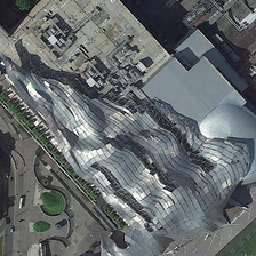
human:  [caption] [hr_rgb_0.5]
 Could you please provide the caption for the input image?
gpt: The center has a wavy structure, which is vivid and spectacular.

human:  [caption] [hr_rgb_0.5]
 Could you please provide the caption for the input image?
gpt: The center is full of ups and downs and excitement.

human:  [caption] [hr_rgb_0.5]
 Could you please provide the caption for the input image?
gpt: The silver-gray central building is close to several green trees.

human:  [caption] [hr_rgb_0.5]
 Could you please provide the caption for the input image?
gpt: A silver-gray central building is close to several green trees.

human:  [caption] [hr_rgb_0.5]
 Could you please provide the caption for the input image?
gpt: The center is wavy, vivid and spectacular.